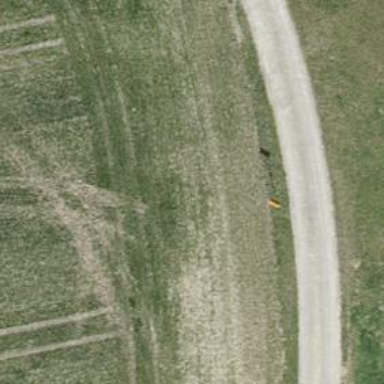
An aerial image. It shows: Aerial marker.